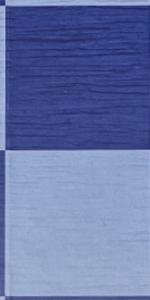
Label: Empty